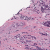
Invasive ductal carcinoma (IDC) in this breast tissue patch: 1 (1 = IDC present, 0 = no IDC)